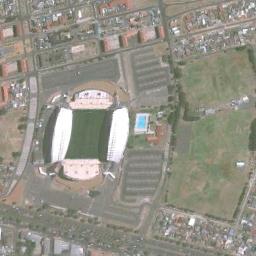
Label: stadium